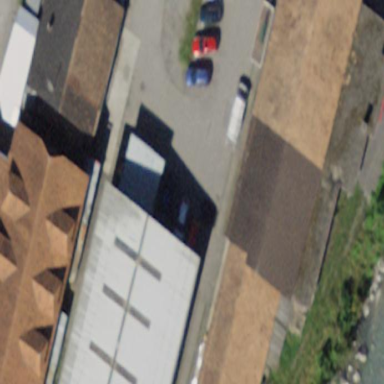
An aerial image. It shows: Warehouse building.